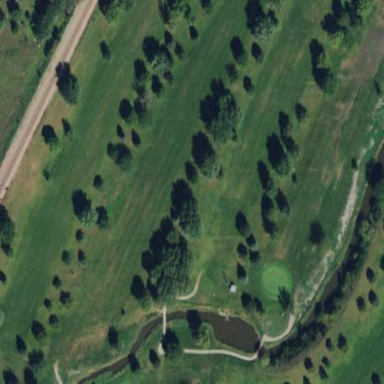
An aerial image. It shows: Golf course.